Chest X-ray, AP view. Patient: 54 years old, sex F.
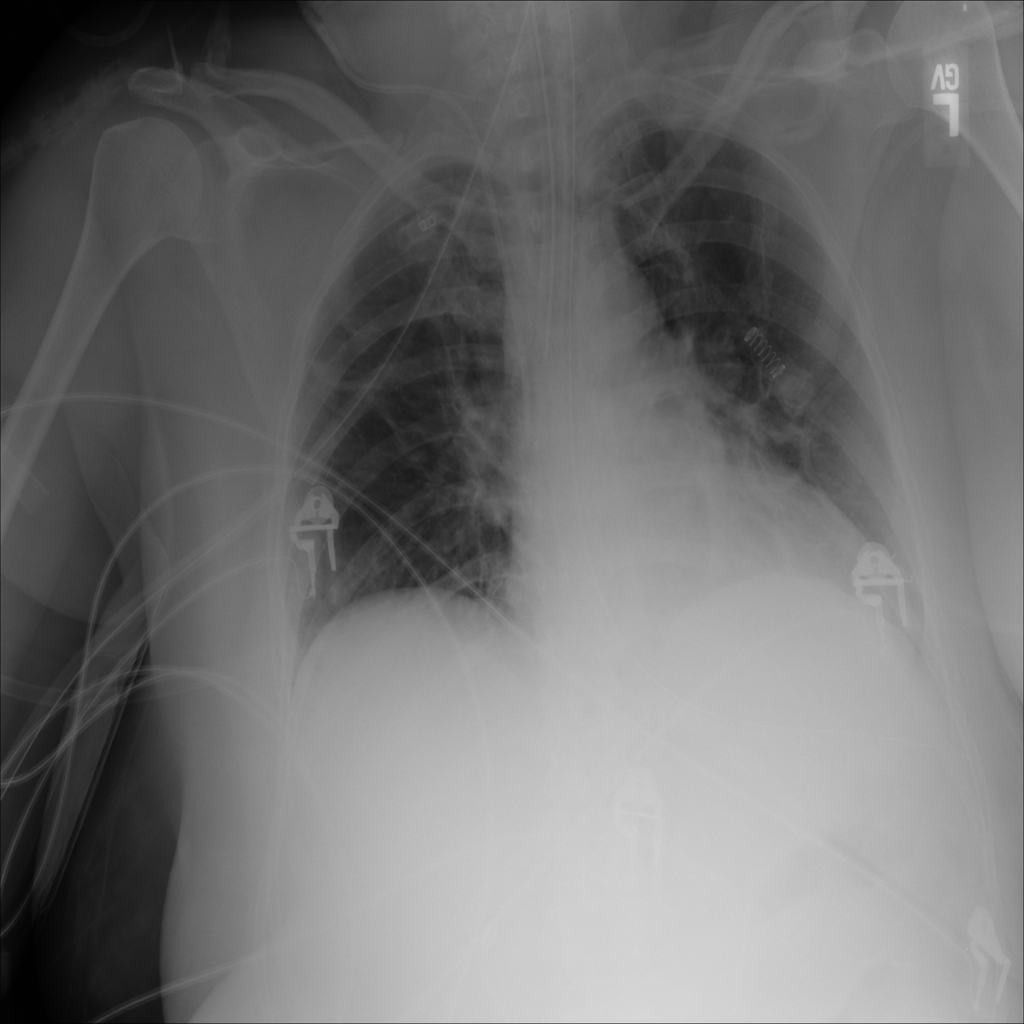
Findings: Atelectasis, Infiltration